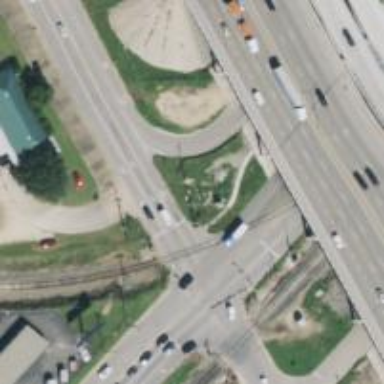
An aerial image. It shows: Secondary link road with asphalt surface.